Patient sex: M
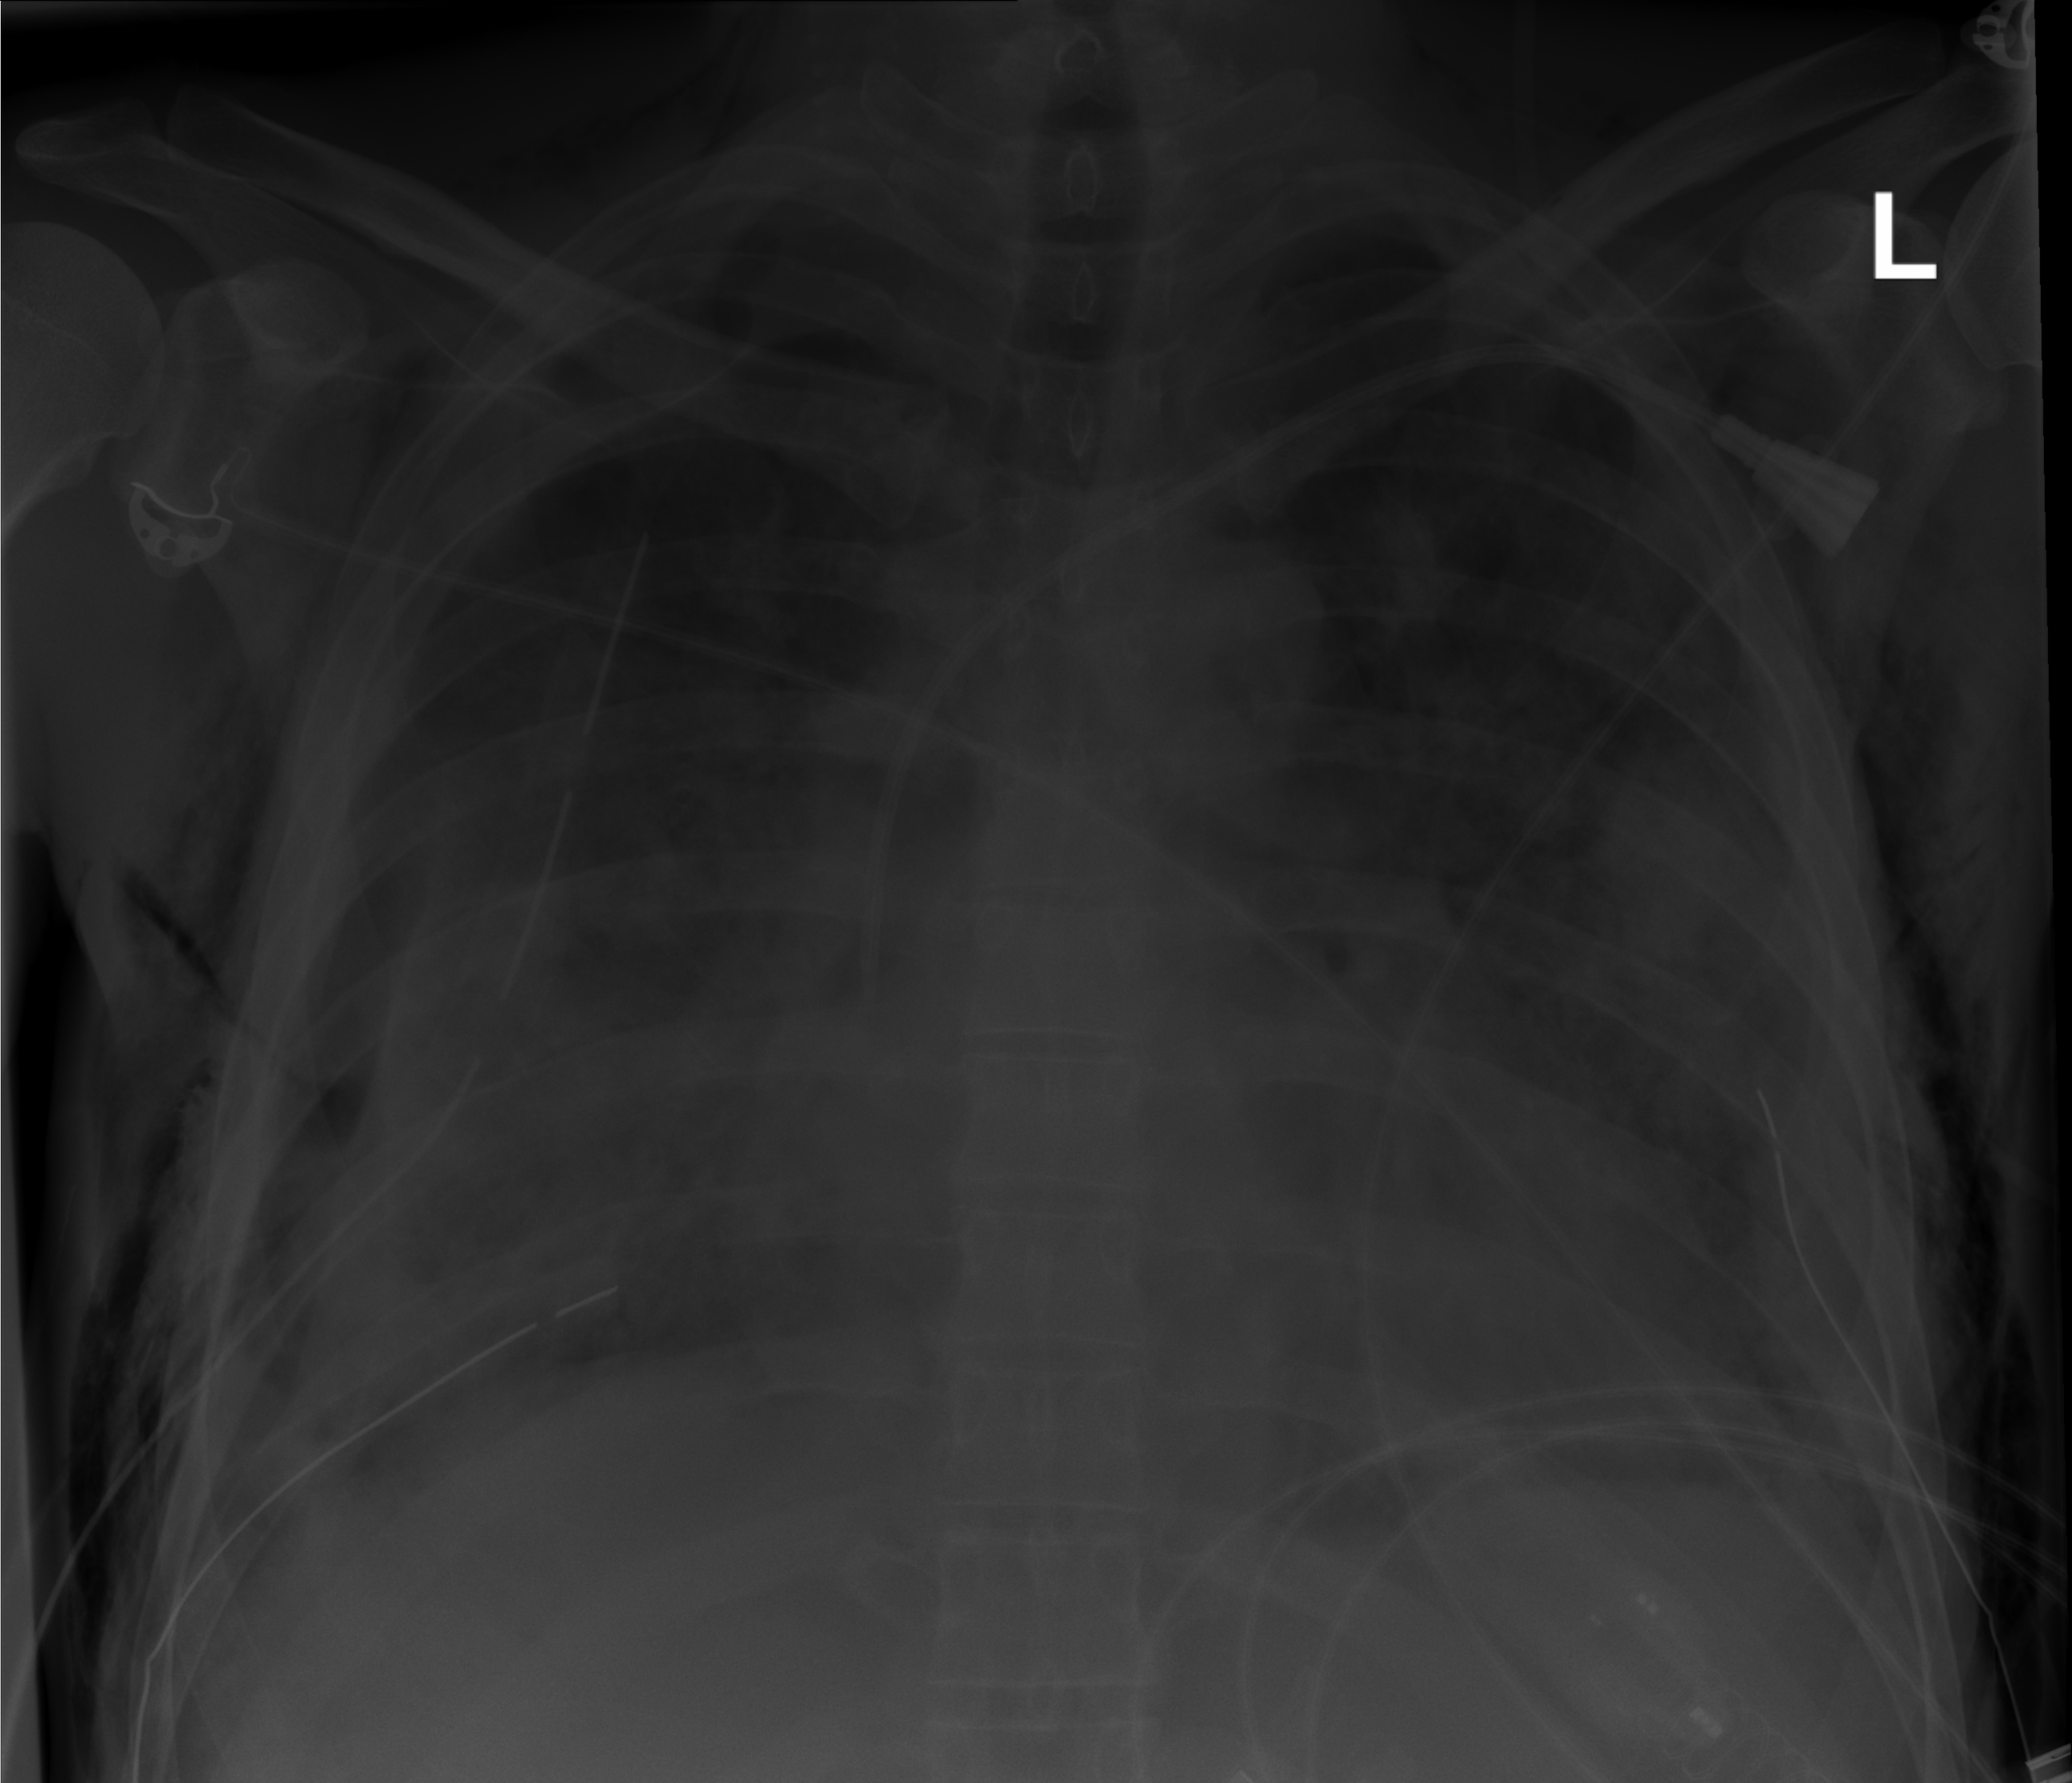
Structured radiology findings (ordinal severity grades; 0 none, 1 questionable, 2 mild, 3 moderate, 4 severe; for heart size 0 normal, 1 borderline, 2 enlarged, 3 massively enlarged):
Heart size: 0
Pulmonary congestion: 2
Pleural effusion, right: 0
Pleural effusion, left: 0
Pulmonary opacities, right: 3
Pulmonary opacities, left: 3
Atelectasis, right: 3
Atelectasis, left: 3